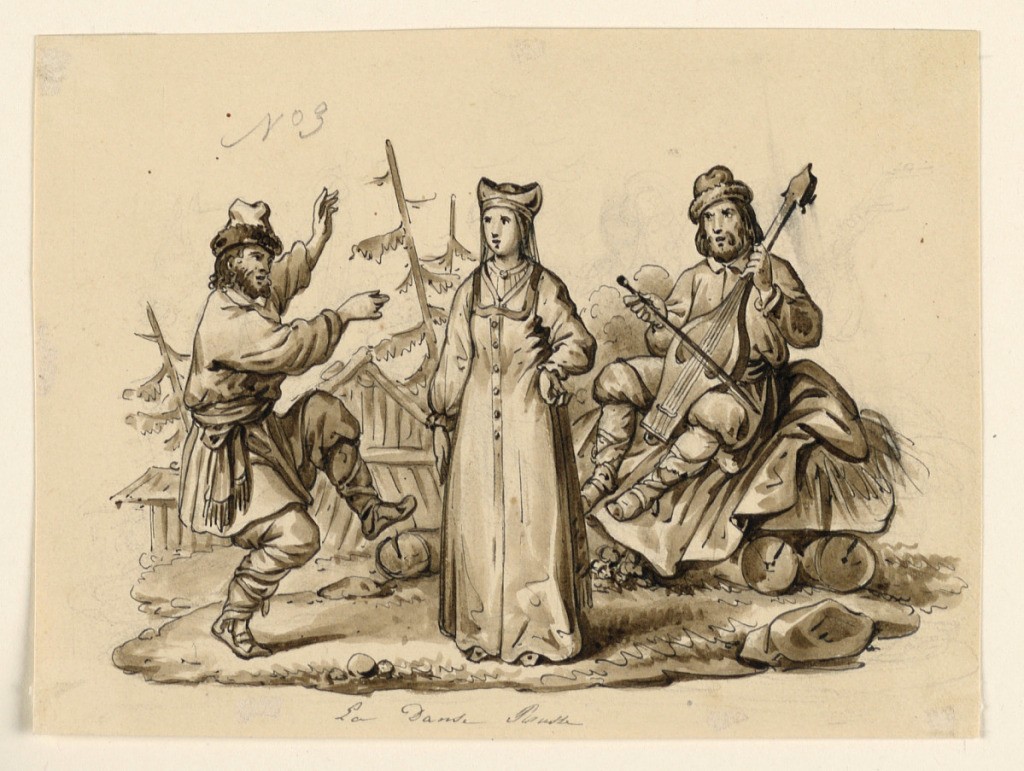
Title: Russian Dance
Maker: Victor Vincent Adam, French, 1801 – 1866
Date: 1835-1840
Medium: Pen and ink, brush and sepia and gray wash on paper
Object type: Drawing
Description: Vignette of a woman standing, center, with her left hand resting on her hip. At left, a man dances. At right, a musician is seated.